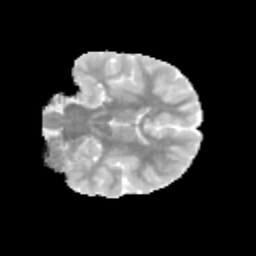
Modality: MD
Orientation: coronal
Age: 9
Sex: male
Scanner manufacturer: siemens
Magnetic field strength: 3 T
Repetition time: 3.8 s
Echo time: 0.07 s